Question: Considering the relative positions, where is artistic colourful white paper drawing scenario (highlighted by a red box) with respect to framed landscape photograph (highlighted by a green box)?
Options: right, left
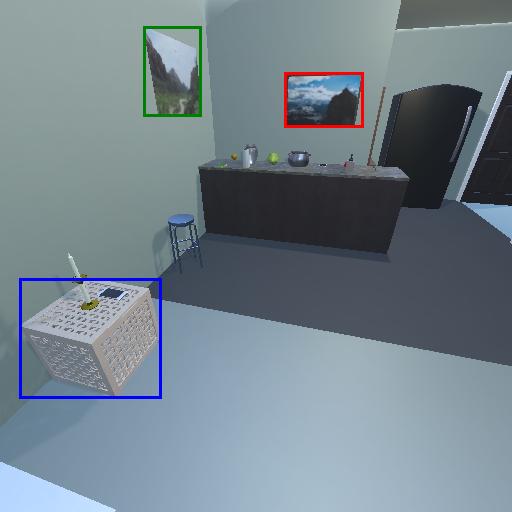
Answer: right